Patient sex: M
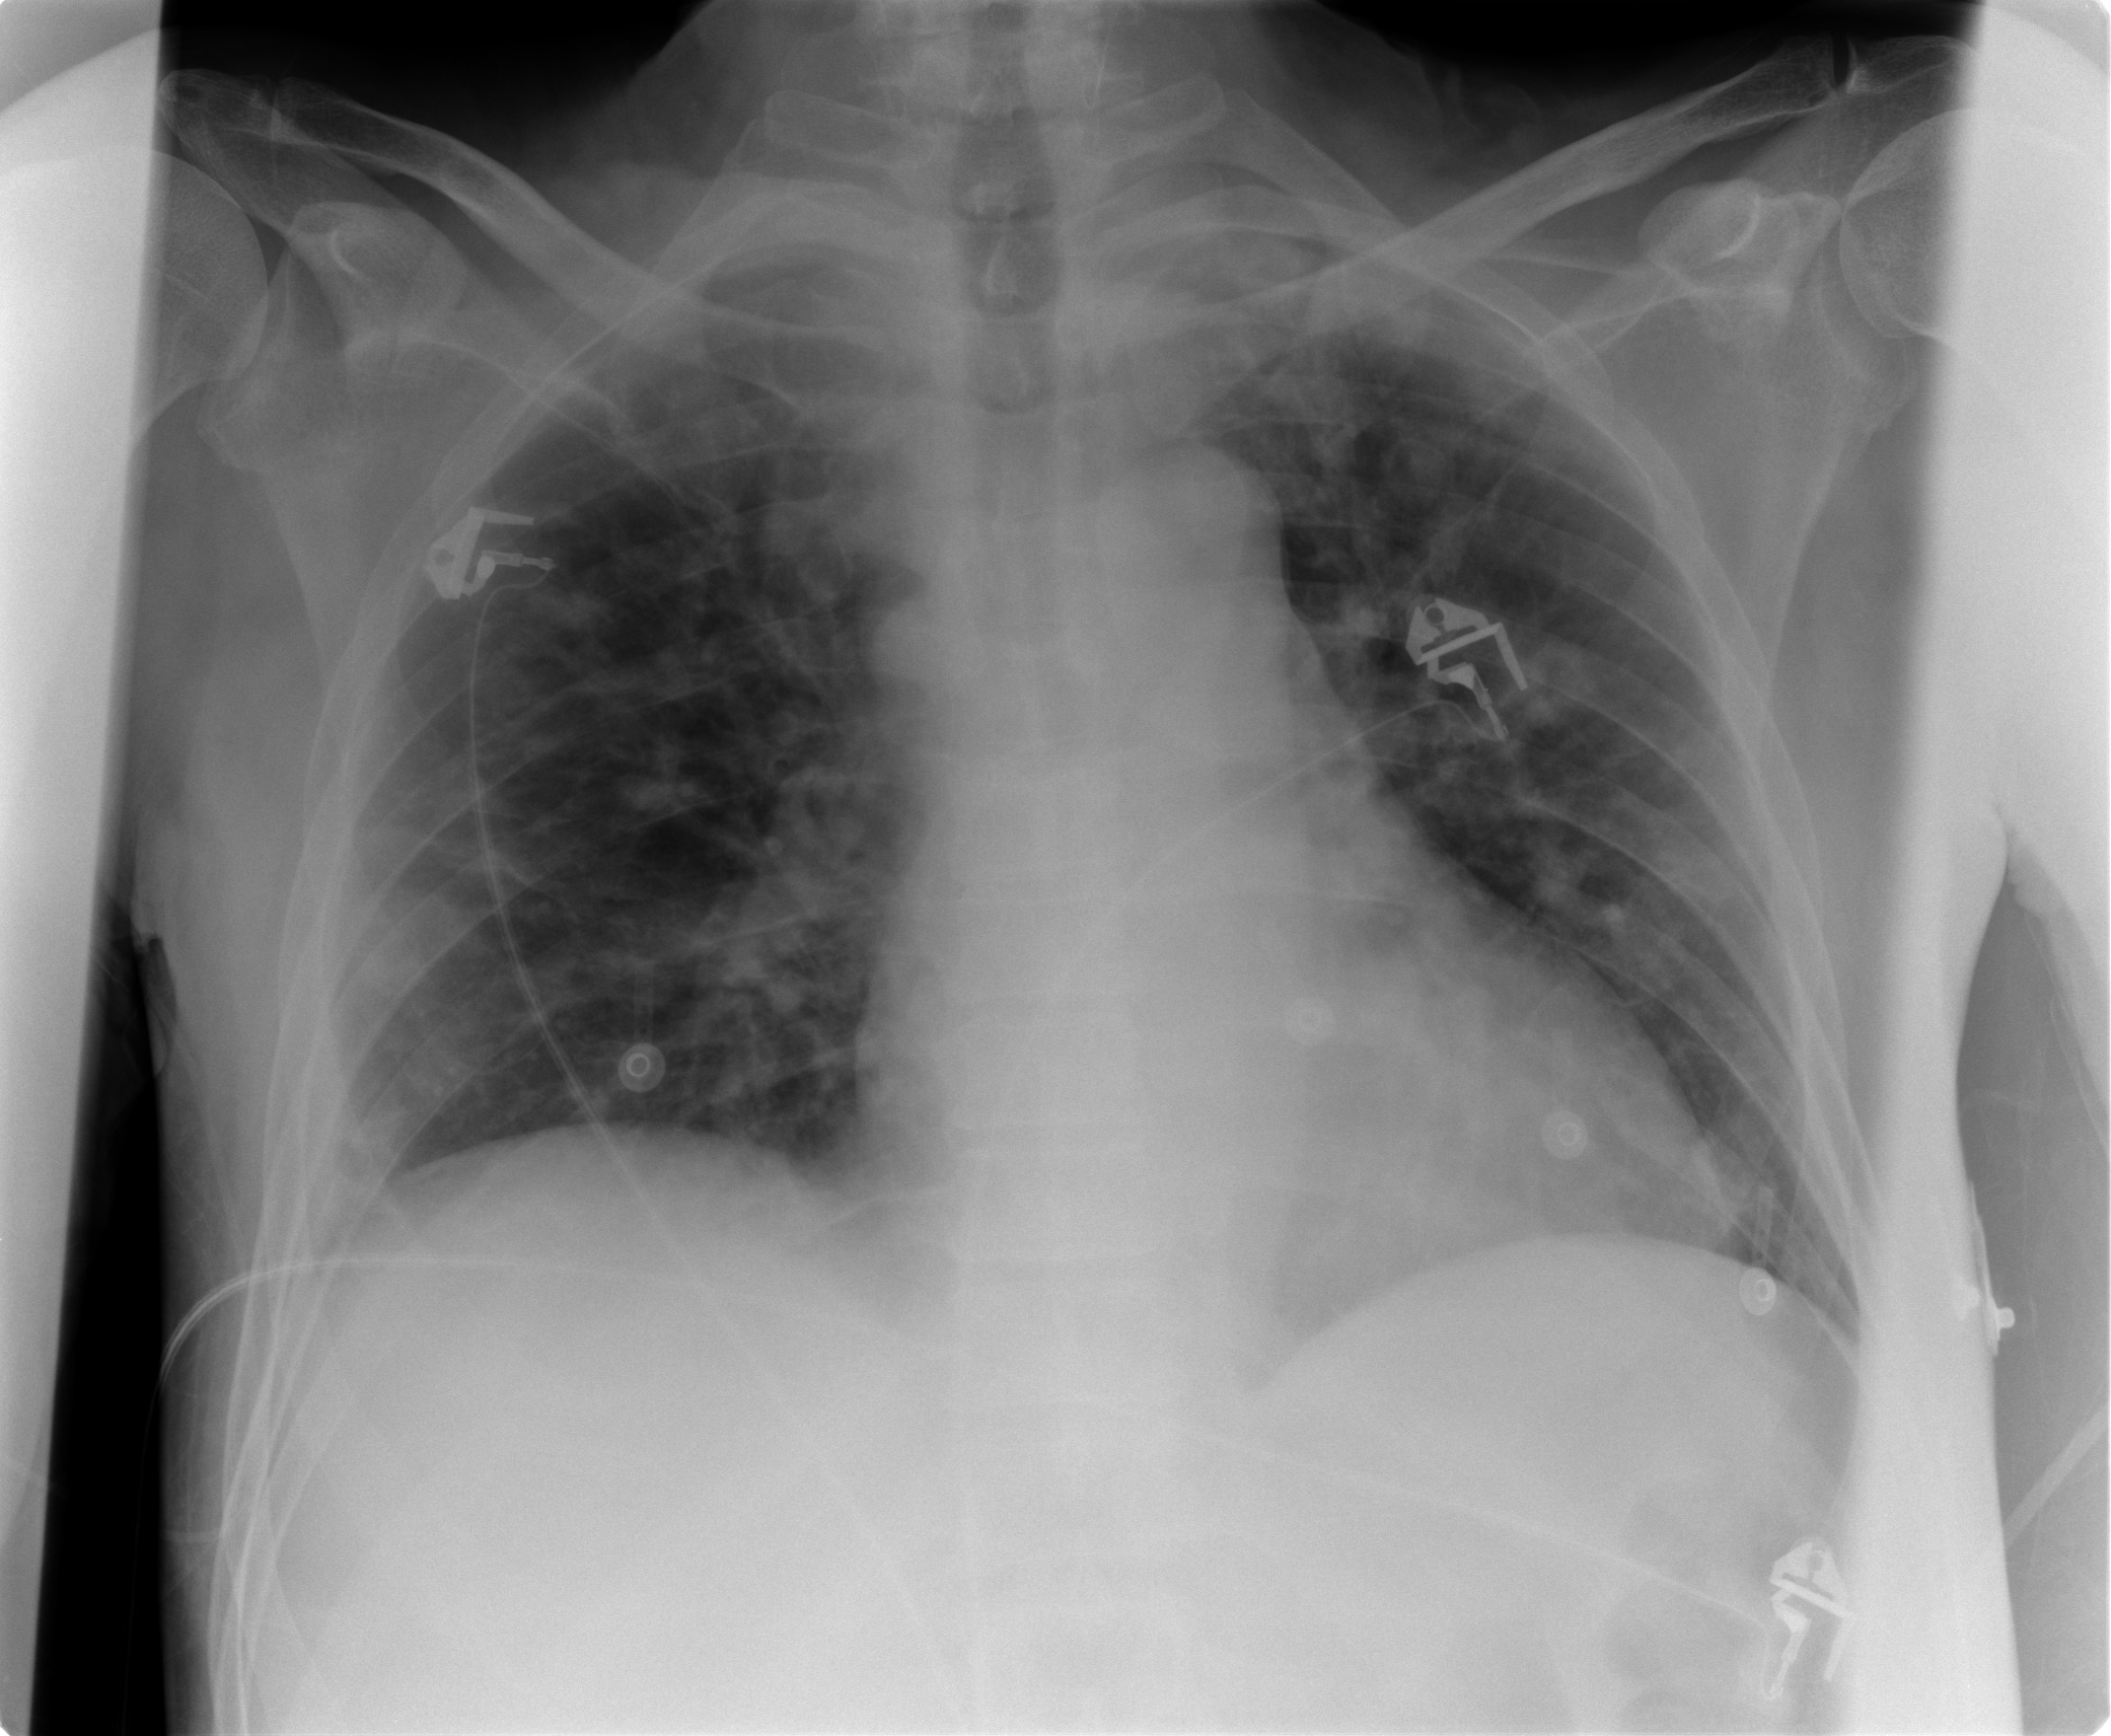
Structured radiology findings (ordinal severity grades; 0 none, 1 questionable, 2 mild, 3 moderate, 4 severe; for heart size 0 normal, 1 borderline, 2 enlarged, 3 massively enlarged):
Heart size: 0
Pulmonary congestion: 0
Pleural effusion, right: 2
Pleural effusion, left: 0
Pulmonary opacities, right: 3
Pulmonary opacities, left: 3
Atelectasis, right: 0
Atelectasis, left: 0